Question: Why don't the entities returned below update? They are null on the Get and remain null after the Save (in the db) even though the stocktakeid variable has values.
'''
protected void GetPipelineState()
{
InventoryModelDataContext context = new InventoryModelDataContext(this.ConnectionString);
var f = from pe in context.StockTakePipelines
where pe.StockTakeId == null
select pe;
this.PipeLine = f;
}
protected void SavePipelineState()
{
InventoryModelDataContext context = new InventoryModelDataContext(this.ConnectionString);
foreach (StockTakePipeline p in this.PipeLine)
{
p.StockTakeId = this.StockTakeId;
}
context.SubmitChanges();
}
'''

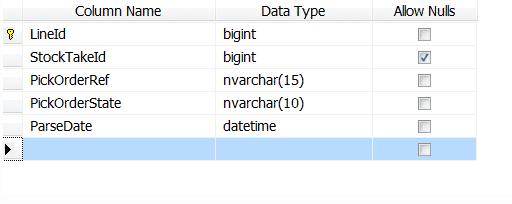
Answer: You're changing entities from the 'context' local to 'GetPipelineState()', and then calling 'SubmitChanges()' on the 'context' local to 'SavePipelineState()'.
Try something more like:
'''
protected IQueryable<StockTakePipeline> GetPipelineState(InventoryModelDataContext context)
{
return from pe in context.StockTakePipelines
where pe.StockTakeId == null
select pe;
}
protected void SavePipelineState()
{
using(InventoryModelDataContext context = new InventoryModelDataContext(this.ConnectionString));
{
foreach (StockTakePipeline p in GetPipelineState(context))
{
p.StockTakeId = this.StockTakeId;
}
context.SubmitChanges();
}
}
'''
Edit:
Just a note for someone else finding this question. Another thing that will cause entities to not update is if they don't implement 'INotifyPropertyChanging' and 'INotifyPropertyChanged', which they normally will, but won't if either you hand-code the class and forget to implement those, or if the table has no primary key (in which case there's no way to do an update on a given row anyway since it can't be identified, and the code gen drops the implementation of those now-pointless interfaces as an optimisation).